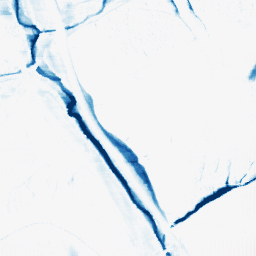
Category: morphological
Decomposition family: morphological_ellipse
Decomposition parameters: operation: closing
width: 5
height: 20
Upsampling method: fft_zeropad
Upsampling parameters: scale: 4
Upsampling scale: 4